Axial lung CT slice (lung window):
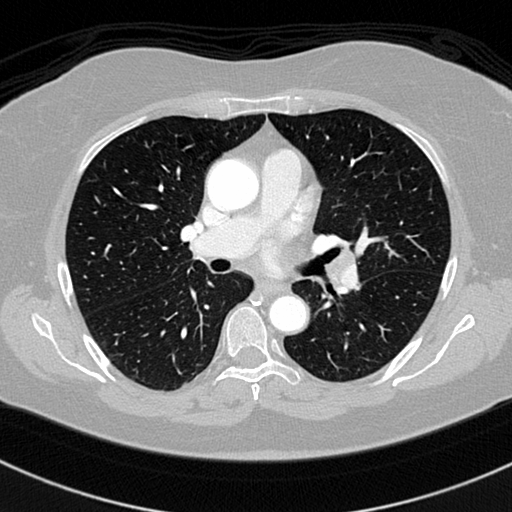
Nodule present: no